Field crop: maize
Growth stage: 2
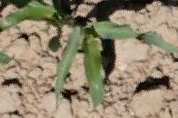
Species: maize